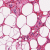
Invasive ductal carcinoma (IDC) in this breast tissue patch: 0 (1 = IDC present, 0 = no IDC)